Question: I want to vertically align a button to the right of an image. This is the code:
'''
<div style = "display:inline-block;width:250px;height:200px;border:2px solid">
</div>
<div style = "display:inline-block;width:250px;height:200px;border:2px solid">
</div>
<input type="submit" value="Submit" style = "display:inline-block;">
'''
This is the result:

The button appears in the lower right of the div tag. What I want is for it to appear in the top right of the div tag. How can I do this?
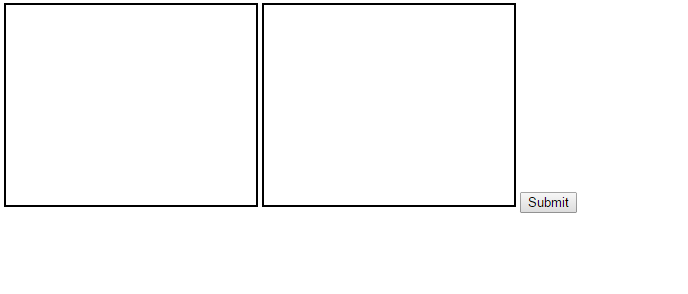
Answer: Set the vertical-align property of the input to top:
'''
input {
vertical-align: top;
}
'''
'''
<div style="display:inline-block;width:250px;height:200px;border:2px solid"> </div>
<div style="display:inline-block;width:250px;height:200px;border:2px solid"> </div>
<input type="submit" value="Submit" style="display:inline-block;">
'''